Question: I have a dataframe like this which contains information of 52 weeks of 100 districts in India. A sample dataframe is attached below, however this extends to 52 weeks and 100 districts(Eg.-Viala, Barontha and so on).
'''
"Block" 01 Jan/ 05 Jan 06 Jan/ 12 Jan 13 Jan/ 19 Jan 20 Jan/ 26 Jan
1 2 3 4
Viala 9 11 4 0
Barontha 0 0 0 0
Dasau 4 29 17 9
Kwanu 2 123 62 11
'''
I wish to represent this as a time series data frame and also plot it.
I used the following code:
'''
stools=read.csv("~/stoolwithdehyd.csv",header=TRUE)
stools[is.na(stools)] <- 0
stooltimeseries <- ts(stools, frequency=52)
plot.ts(stooltimeseries)
'''
But i got the following error
'''
Error in plotts(x = x, y = y, plot.type = plot.type, xy.labels = xy.labels, :
cannot plot more than 10 series as "multiple"
'''
I saw another user suffering from a similar error and modified my code using the given answer to
'''
library(reshape2)
mm = melt(stooltimeseries, id='id')
library(ggplot2)
ggplot(mm)+geom_line(aes(x=variable, y=value, group=id, color=id))
plot.ts(stooltimeseries)
'''
The time series got plotted but not according to what I wanted and also got an error
'''
Error in eval(expr, envir, enclos) : object 'variable' not found
'''

However what I want is to plot the numbers on the y axis with the corresponding weeks on the x axis and have one line or plot for every district. If anyone could help
'''
dput(stools[1:4,1:5])
structure(list(Block. = structure(c(1L, 103L, 19L, 28L), .Label = c(" ",
" Balawala", " Bhaniawala", " Doiwala", " Dudhli", " Herbetpur",
" Raiwala", " Ranipokhari", " SPD Indira Nagar Colony", " UHP D.L Road",
" UHP Dalanwala", " UHP Dobhalwala", " UHP Khurbura", " UHP Patel Nagar",
"Ajabpur", "Asan Bag", "Ashtad", "Badripur", "Barontha", "Bhagwampur",
"Bhatta", "Bhogpur", "Buraswa", "Byas Bhoor", "Chadroti", "Charba",
"Chidderwala", "Dasau", "Dhaki", "Dhakrani", "Dhalipur", "Dharmawala",
"Dilau", "Dwara Samoli", "Fatehpur", "garhi", "Gaziawala", "Gumaniwala",
"Hakikat Rai Nagar", "Hariyawala khurd", "Jahdi", "Jakhan", "Jamnipur",
"Jassowala", "Johdi", "Juddo", "Kamla", "Kanwali", "Kaulagarh",
"Keinchiwala", "Kettri", "Khatar", "Khunna", "Korba", "Kunjagrant",
"Kwansi", "Kwanu", "Lelta", "Mairavana", "Majra", "Majri", "Malsi",
"Manthat", "Matiyawa", "MCH Herbetpur", "MCH Rudrapur", "Mehuwala",
"Mohana", "Naraya", "Nehrugram", "Pashchimwala", "Pelion ", "PHC Kalsi",
"Pipaya", "Rajawala", "Rampur", "Rikhad", "Rural Health Center",
"Sabhawala", "Sahaspur", "Sahiya", "Samalta", "Sauda Saroli",
"Sawra", "Seinj", "Selaqui", "Sewala Kala", "Sherpur", "SPD Adhoiwala",
"SPD Bhagat Singh Colony", "Sureu", "Telpura", "Thano", "Tyuni",
"UHC Ajabpur", "UHC Kanwali/Seemadwar", "UHC Kishan Nagar", "UHC Majra",
"UHC Rece Course", "UHP Ballupur", "UHP Dharampur", "UHP Reetha Mandi",
"Viala", "Vitrali"), class = "factor"), X01.Jan..05.Jan = c(1,
0, 0, 0), X06.Jan..12.Jan = c(2, 0, 0, 0), X13.Jan..19.Jan = c(3,
0, 0, 0), X20.Jan..26.Jan = c(4, 0, 0, 0)), .Names = c("Block.",
"X01.Jan..05.Jan", "X06.Jan..12.Jan", "X13.Jan..19.Jan", "X20.Jan..26.Jan"
), row.names = c(NA, 4L), class = "data.frame")
'''
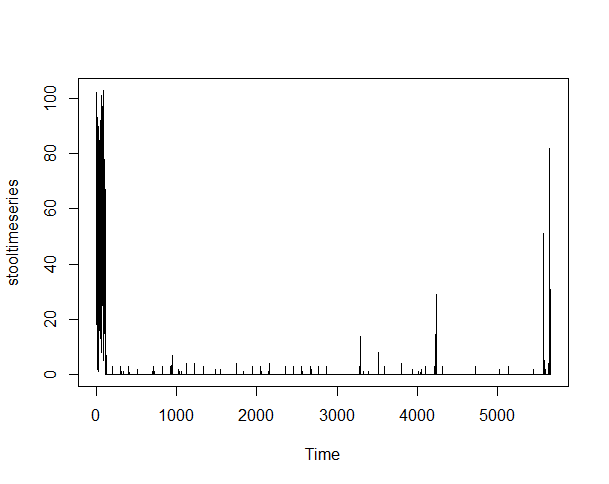
Answer: This might help for the plotting part. I've used ggplot as the ts.plot appears to not be able to plot more than 10. Then it's just a question of getting your data in the right format for plotting.
'''
#make new dataframe with week numbers as column headers
stools2 <- stools[-1,]
colnames(stools2) <- c("Block",stools[1,][-1])
#now make things up, as all data are zero in your example
set.seed(1)
stools2[stools2==0] <- sample(1:12,sum(stools2==0),T)
#melt the data
library(reshape2)
stools_melt <- melt(stools2, id.var="Block", variable.name="week")
stools_melt$week <- as.numeric(stools_melt$week)
#plot
p1 <- ggplot(stools_melt, aes(x=week,y=value,group=Block, color=Block)) + geom_line()
p1
'''